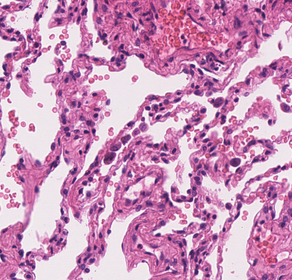
Tumor epithelial tissue: no
Tumor-associated stroma tissue: no
Normal tissue: yes